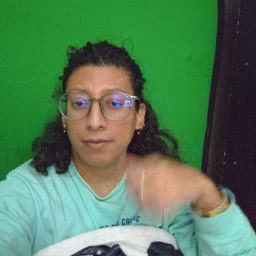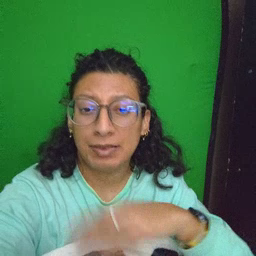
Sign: smile